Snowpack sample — Buffalo Mountain, Silverthorne, Colorado, USA (1/25/25, 10:11 AM MST)
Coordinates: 39.6222, -106.1139
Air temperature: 22 °F
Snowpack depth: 110 cm
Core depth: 30 cm
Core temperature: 42.8 °F
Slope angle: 12°, slope face: 102°
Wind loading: high
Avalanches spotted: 0
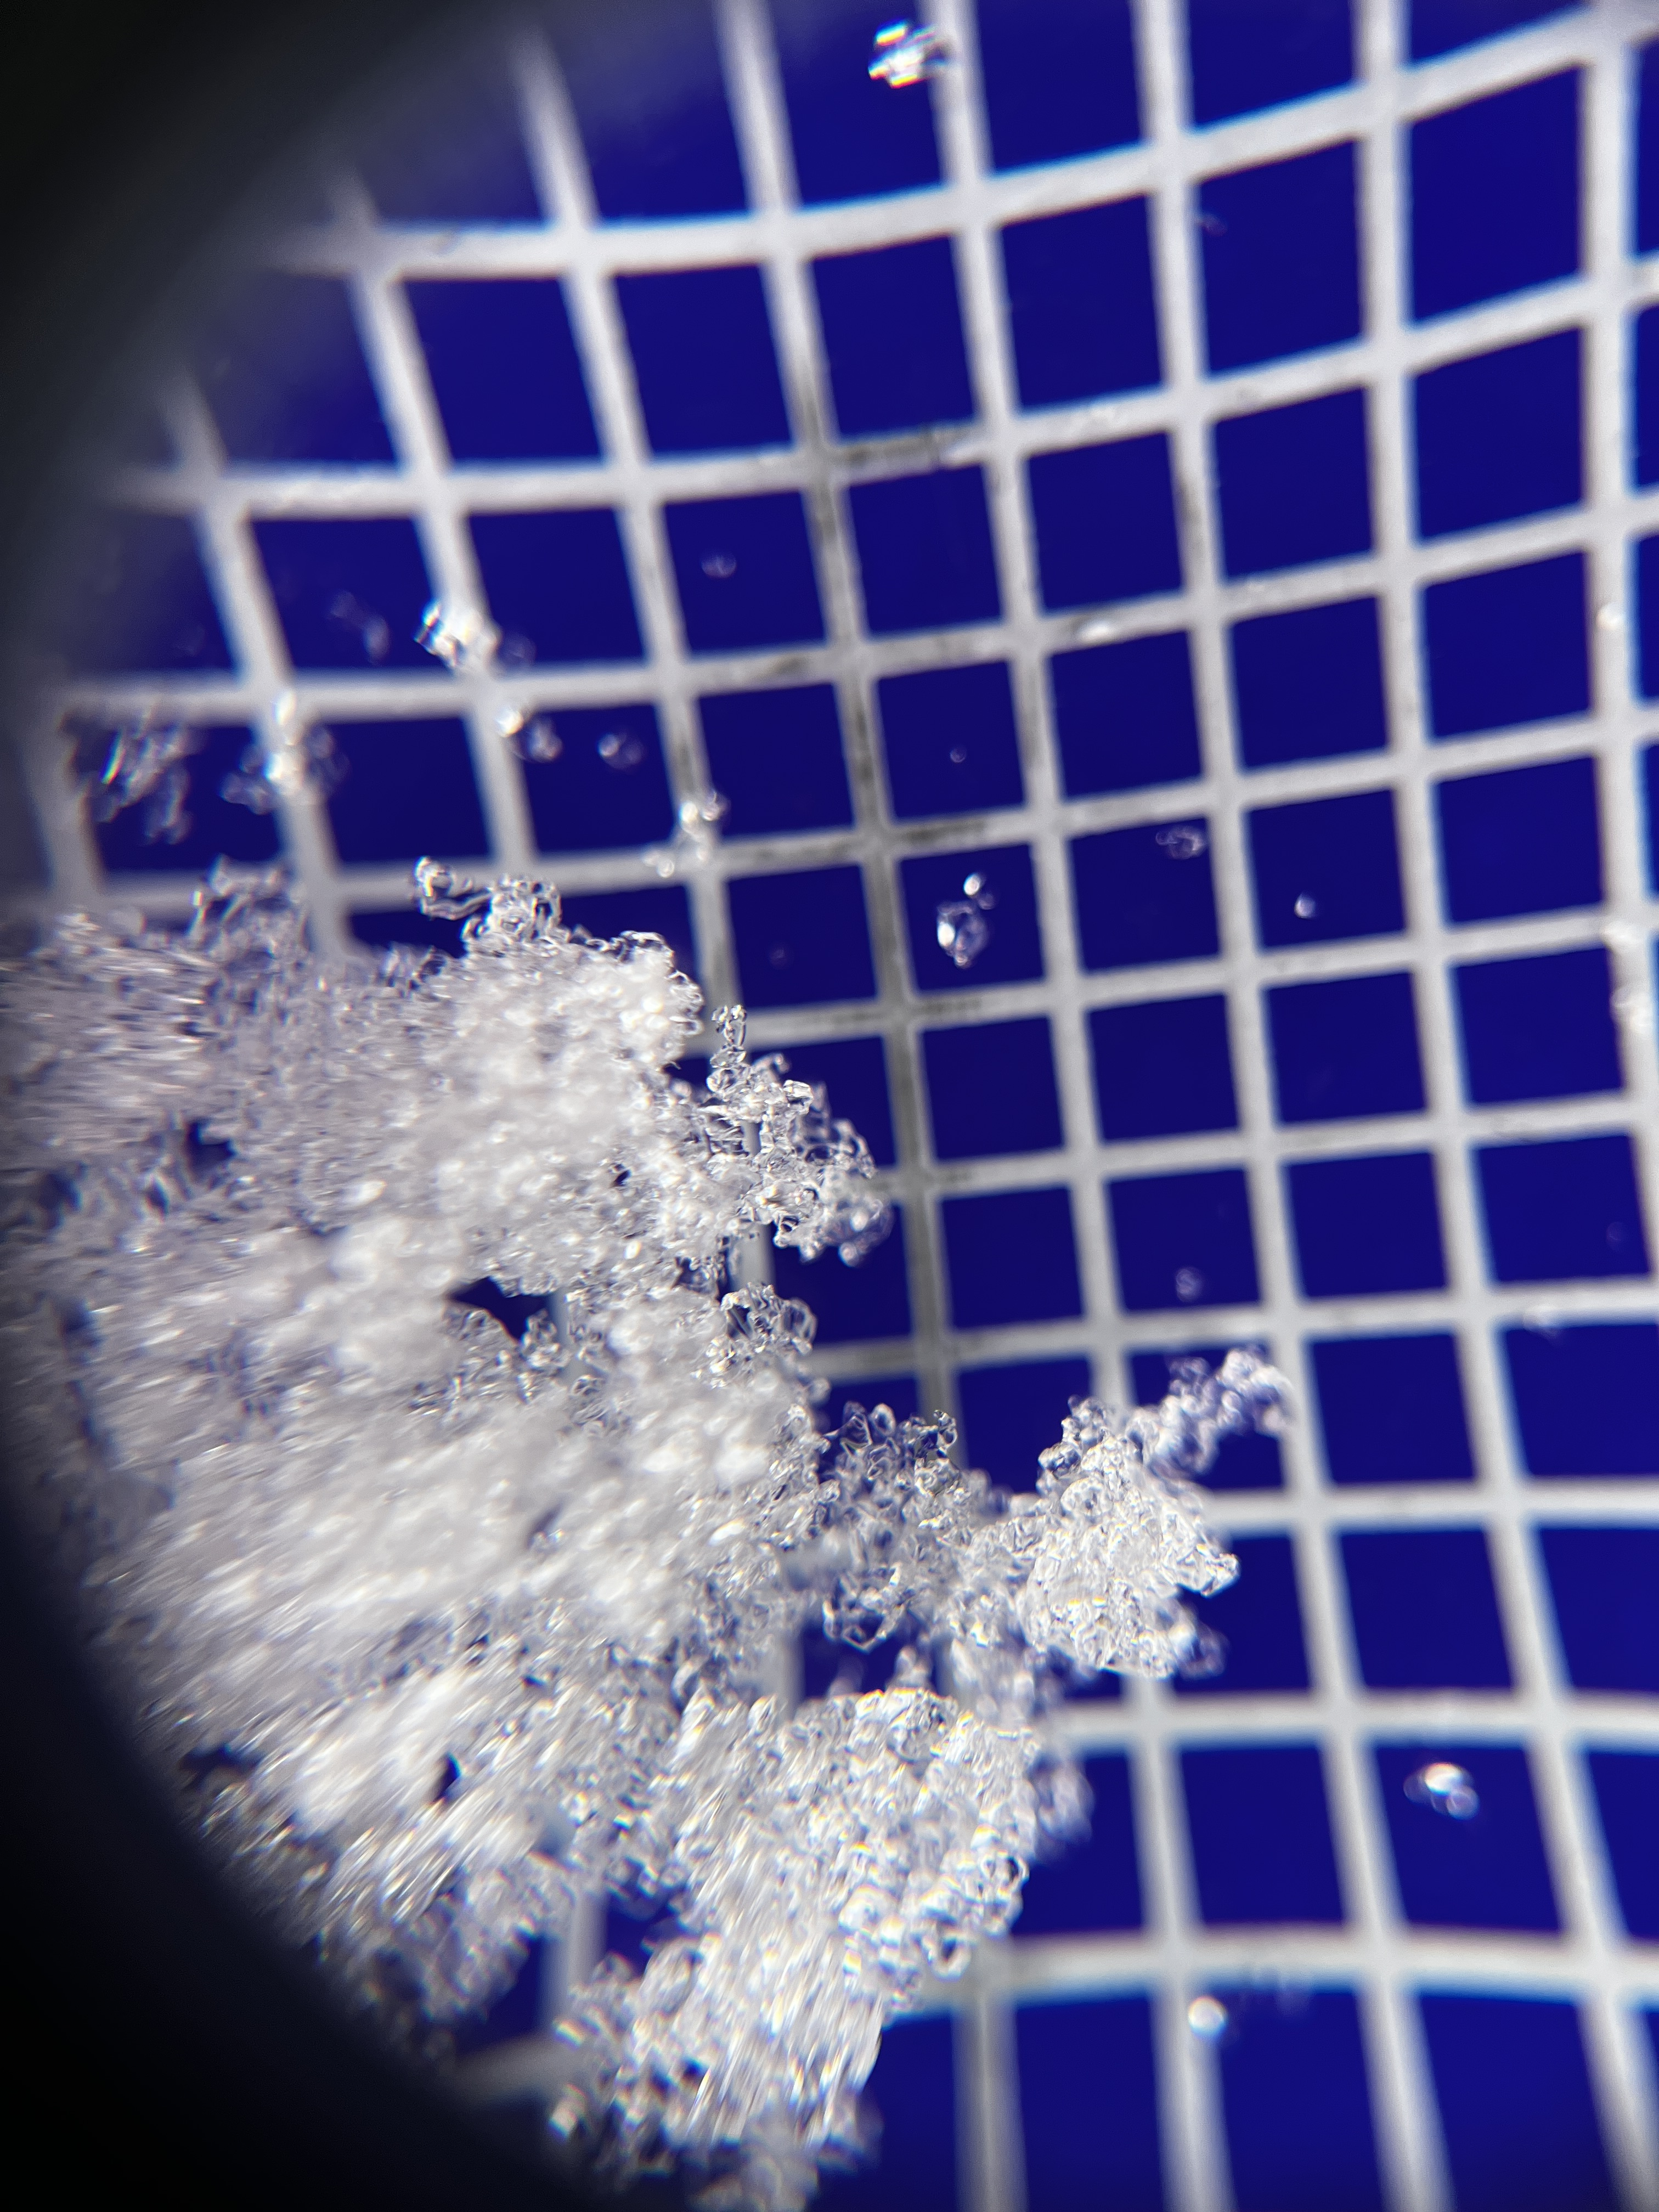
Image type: magnified_profile
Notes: No avalanches nearby, collected on the outskirts of a fire break 15 meters from the treeline, on way to Buffalo and Red Mountain